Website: lowes
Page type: cart
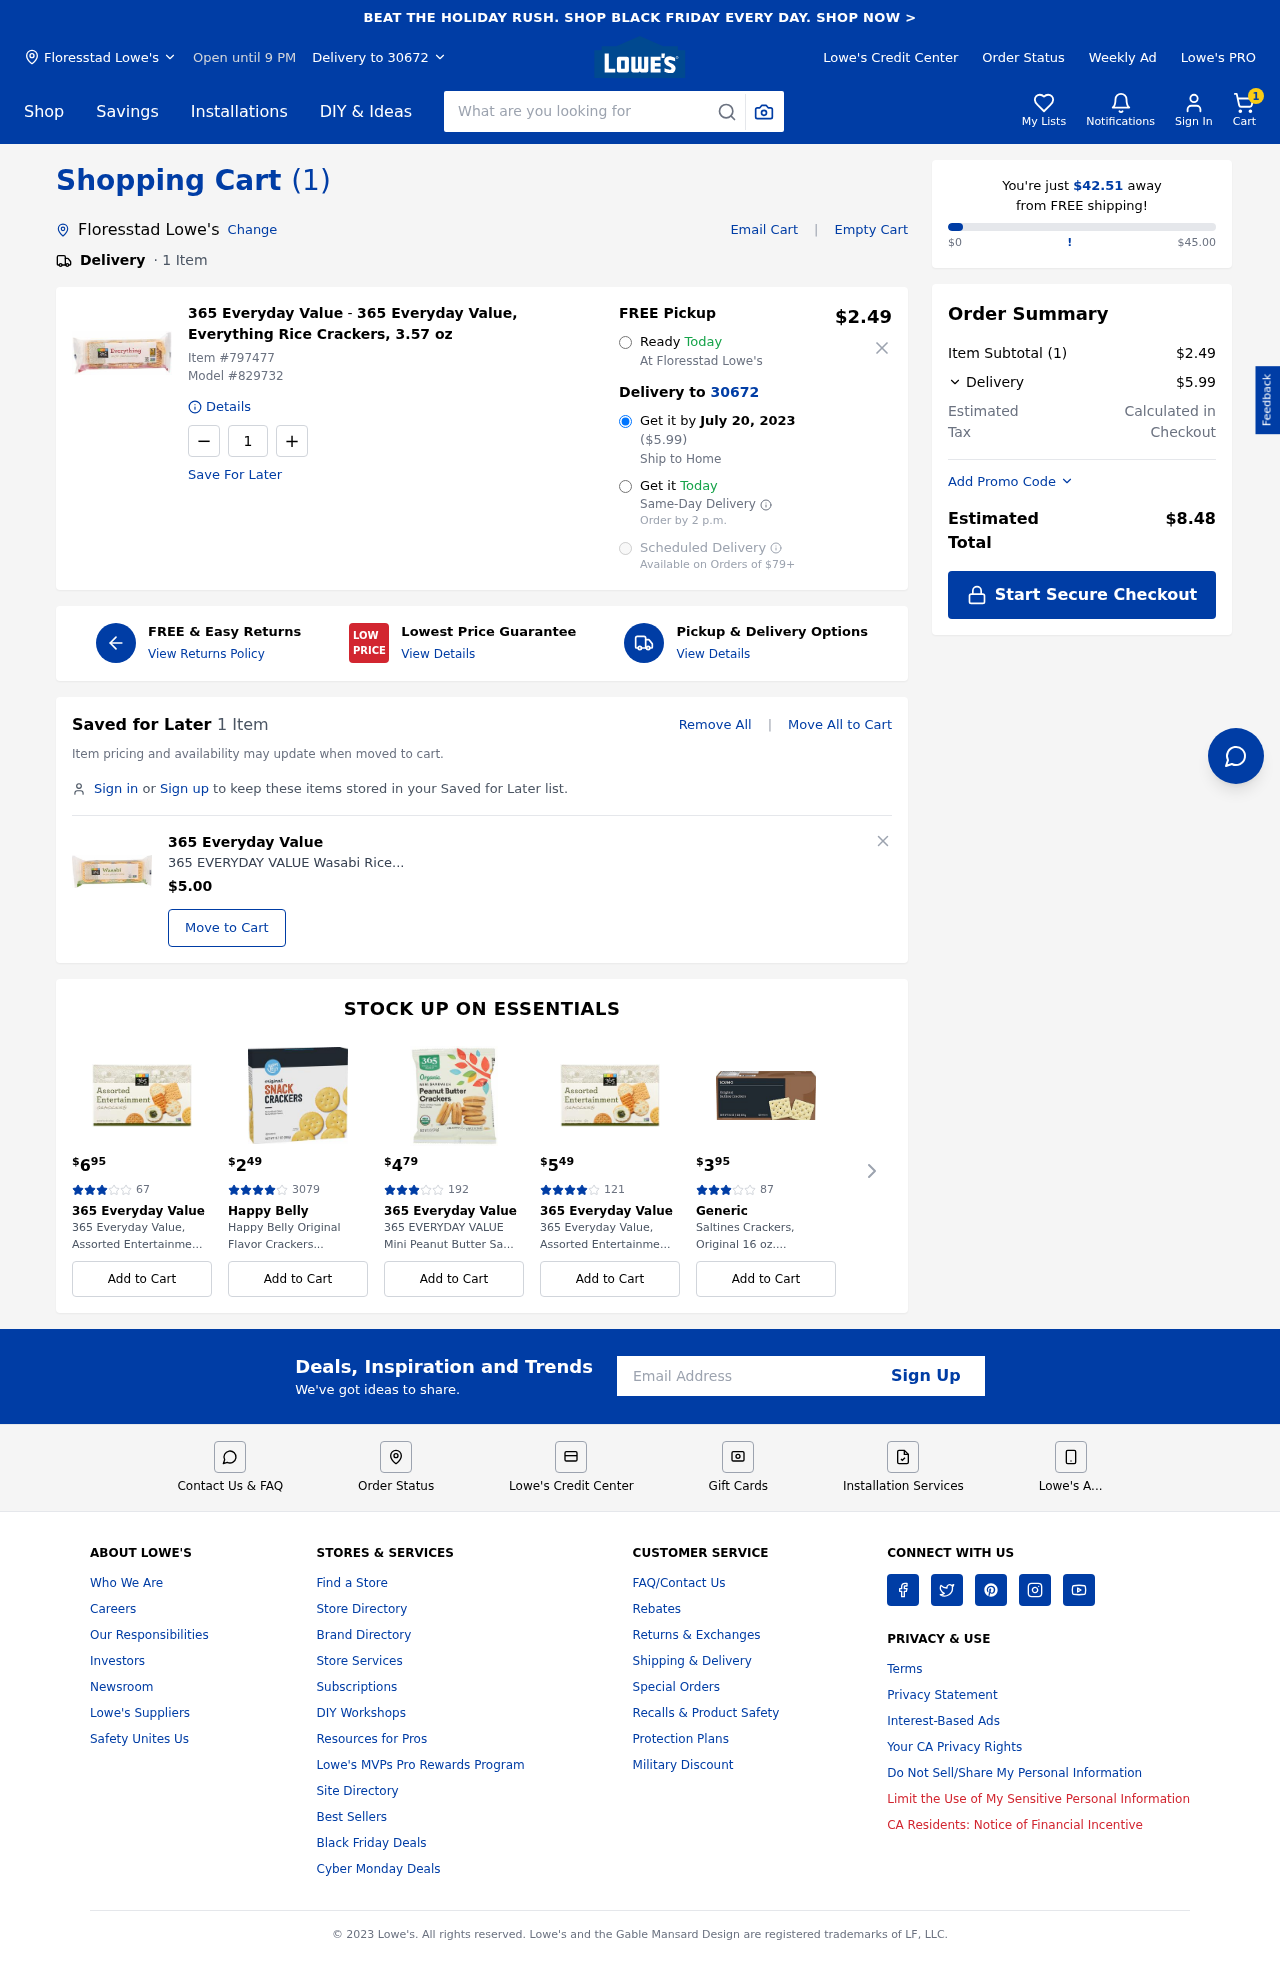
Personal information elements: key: PII_CITY
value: Floresstad Lowe's
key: PII_EMAIL
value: amyoneal@hotmail.com
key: PII_POSTCODE
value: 30672
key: PII_CITY2
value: Floresstad Lowe's
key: PII_CITY3
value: Floresstad
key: PII_POSTCODE2
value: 30672
Product elements: key: PRODUCT1_BRAND
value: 365 Everyday Value
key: PRODUCT1_NAME
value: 365 Everyday Value, Everything Rice Crackers, 3.57 oz
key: PRODUCT1_PRICE
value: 2.49
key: PRODUCT1_QUANTITY
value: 1
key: PRODUCT2_BRAND
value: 365 Everyday Value
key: PRODUCT2_NAME
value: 365 EVERYDAY VALUE Wasabi Rice Crackers, 3.57 OZ
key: PRODUCT2_PRICE
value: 5
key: PRODUCT1_ITEM_NUMBER
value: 797477
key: PRODUCT1_MODEL_NUMBER
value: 829732
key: PRODUCT3_PRICE
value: $695
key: PRODUCT3_NUM_RATINGS
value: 67
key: PRODUCT3_BRAND
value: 365 Everyday Value
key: PRODUCT3_NAME
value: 365 Everyday Value, Assorted Entertainme...
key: PRODUCT4_PRICE
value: $249
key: PRODUCT4_NUM_RATINGS
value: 3079
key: PRODUCT4_BRAND
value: Happy Belly
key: PRODUCT4_NAME
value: Happy Belly Original Flavor Crackers...
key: PRODUCT5_PRICE
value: $479
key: PRODUCT5_NUM_RATINGS
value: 192
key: PRODUCT5_BRAND
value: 365 Everyday Value
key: PRODUCT5_NAME
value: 365 EVERYDAY VALUE Mini Peanut Butter Sa...
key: PRODUCT6_PRICE
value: $549
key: PRODUCT6_NUM_RATINGS
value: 121
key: PRODUCT6_BRAND
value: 365 Everyday Value
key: PRODUCT6_NAME
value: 365 Everyday Value, Assorted Entertainme...
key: PRODUCT7_PRICE
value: $395
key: PRODUCT7_NUM_RATINGS
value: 87
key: PRODUCT7_BRAND
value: Generic
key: PRODUCT7_NAME
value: Saltines Crackers, Original 16 oz....
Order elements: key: ORDER_NUM_ITEMS
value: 1
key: ORDER_DELIVERY_DATE
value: July 20, 2023
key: ORDER_SHIPPING_COST2
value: $5.99
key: ORDER_SHIPPING_AWAY
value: $42.51
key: ORDER_SUBTOTAL
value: $2.49
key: ORDER_SHIPPING_COST
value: $5.99
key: ORDER_TOTAL
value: $8.48
Search elements: key: HEADER_SEARCH
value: What are you looking for
Other elements: key: SAVED_NUM_ITEMS
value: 1 Item